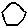
Label: hexagon